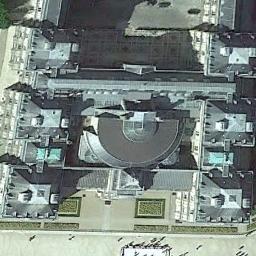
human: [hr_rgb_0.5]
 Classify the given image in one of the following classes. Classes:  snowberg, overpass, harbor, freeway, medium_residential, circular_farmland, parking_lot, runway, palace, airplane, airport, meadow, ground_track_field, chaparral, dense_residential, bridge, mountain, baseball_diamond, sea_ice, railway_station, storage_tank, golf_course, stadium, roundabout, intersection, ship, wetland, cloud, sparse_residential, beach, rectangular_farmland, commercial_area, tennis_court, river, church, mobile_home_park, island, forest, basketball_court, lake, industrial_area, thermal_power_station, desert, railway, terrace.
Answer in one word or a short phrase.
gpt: palace